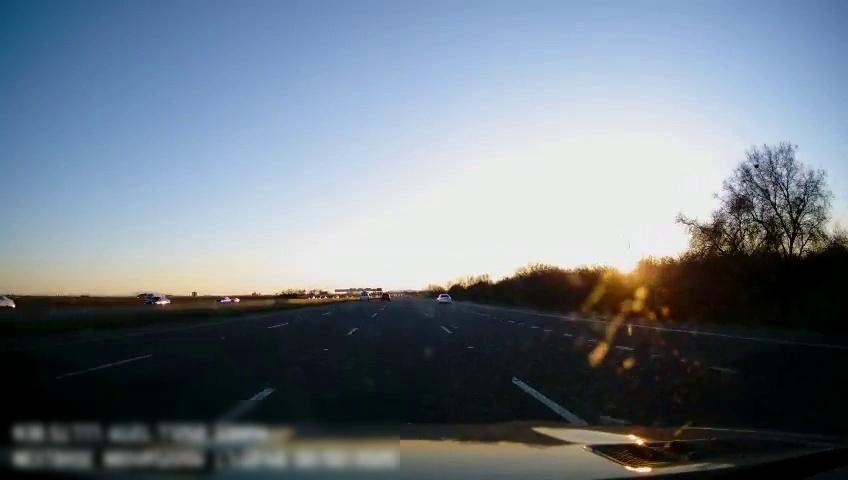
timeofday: Day
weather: Sunny
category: Drivable Space
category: Vehicles | SUV
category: Vehicles | SUV
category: Vehicles | Car
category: Vehicles | Car
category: Vehicles | Car
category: Vehicles | Car
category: Vehicles | SUV
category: Lanes | Alternate Lane
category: Lanes | Alternate Lane
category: Lanes | Current Lane
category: Lanes | Current Lane
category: Lanes | Alternate Lane
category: Lanes | Alternate Lane